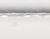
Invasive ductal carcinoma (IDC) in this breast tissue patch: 0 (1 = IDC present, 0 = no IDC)